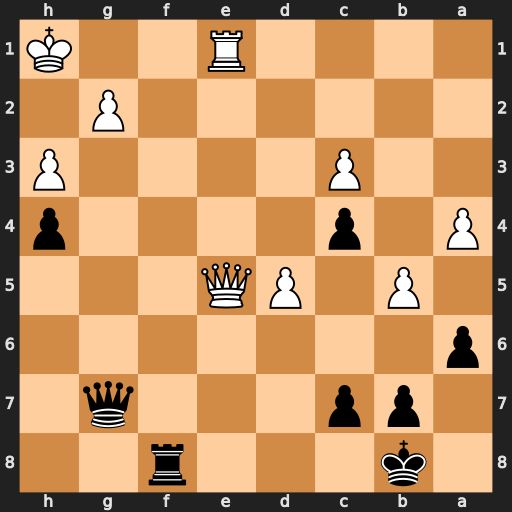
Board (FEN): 1k3r2/1pp3q1/p7/1P1PQ3/P1p4p/2P4P/6P1/4R2K
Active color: b
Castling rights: -
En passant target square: -
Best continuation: Rf1+ Kh2 Qg3+ Qxg3 hxg3+ Kxg3 Rxe1